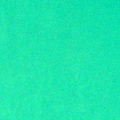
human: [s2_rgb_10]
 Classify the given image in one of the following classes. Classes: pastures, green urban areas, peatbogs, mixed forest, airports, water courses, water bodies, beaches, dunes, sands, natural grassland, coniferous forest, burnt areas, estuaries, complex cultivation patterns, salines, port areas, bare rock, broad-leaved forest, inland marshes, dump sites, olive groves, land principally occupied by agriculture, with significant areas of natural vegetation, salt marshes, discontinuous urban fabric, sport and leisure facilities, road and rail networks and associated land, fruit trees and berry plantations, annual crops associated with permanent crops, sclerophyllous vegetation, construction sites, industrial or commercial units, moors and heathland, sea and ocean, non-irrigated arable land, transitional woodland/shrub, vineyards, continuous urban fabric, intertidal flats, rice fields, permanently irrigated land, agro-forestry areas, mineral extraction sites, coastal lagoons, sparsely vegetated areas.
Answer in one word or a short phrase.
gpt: sea and ocean